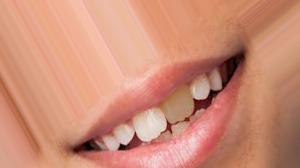
Condition: Tooth Discoloration